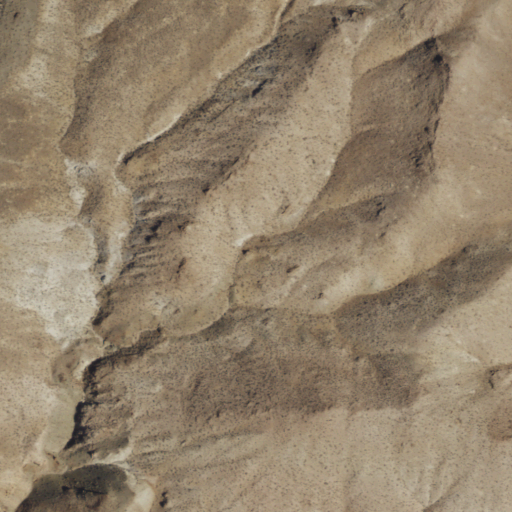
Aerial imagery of mountains in Nevada named Rawhide Hills containing shrub and barren land